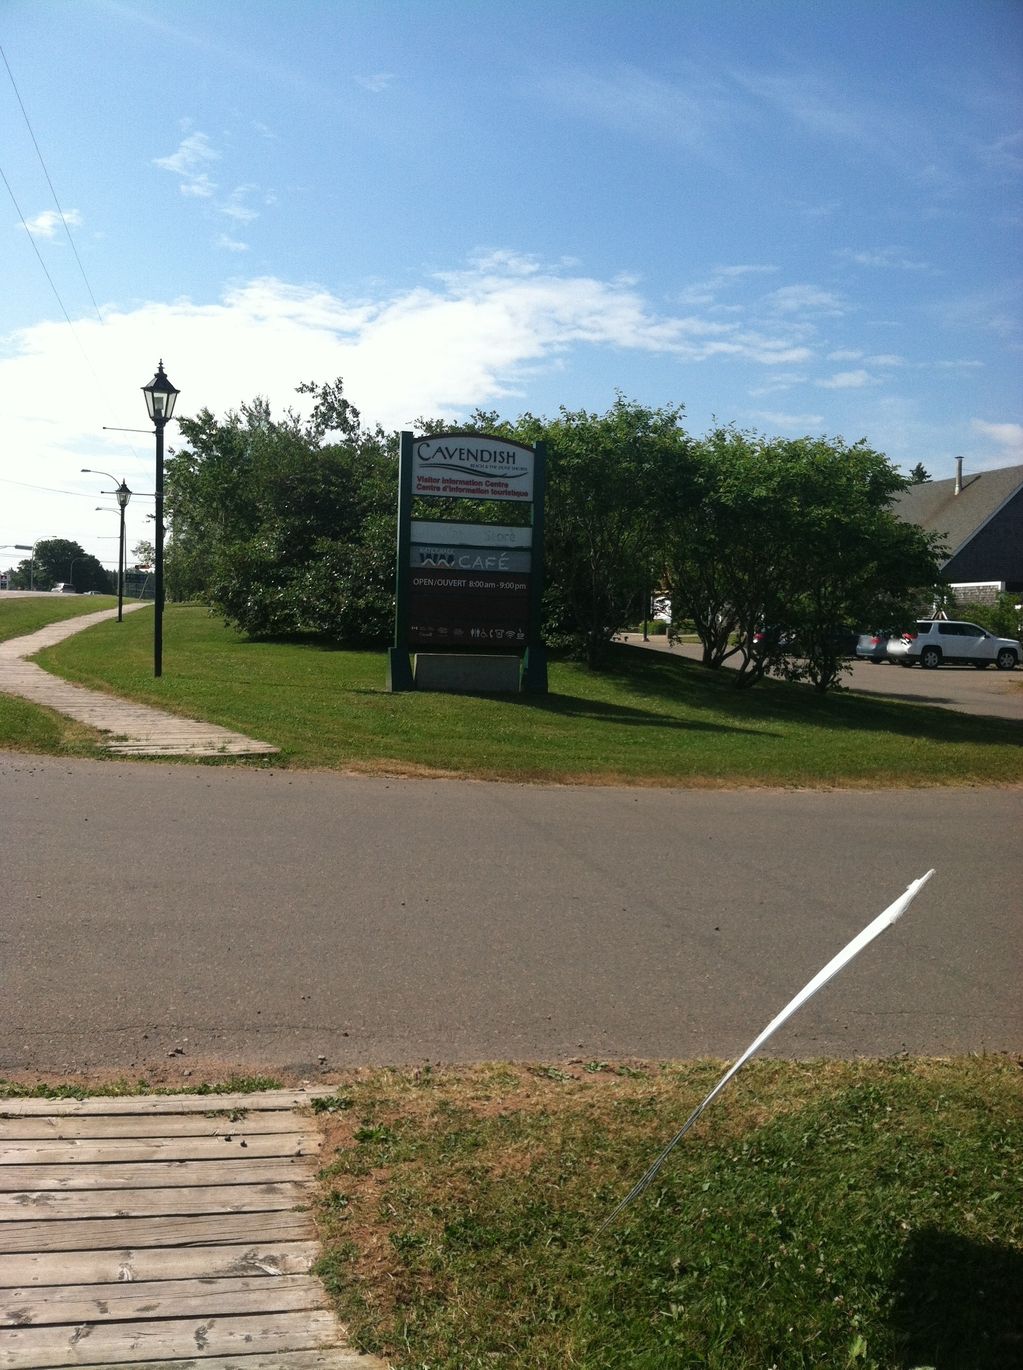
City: charlottetown